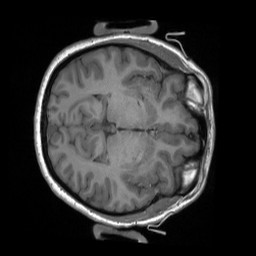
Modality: T1w
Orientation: axial